Interaction volume radius: 5 \u00c5
Interaction volume height: 20 \u00c5
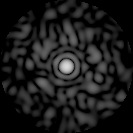
Disorder parameter: 0.827